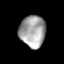
Tissue: prostate
Cell type: T cells
Senescence score: 0.3428
Nuclear area (px): 814
Mean DAPI intensity: 162.026